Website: ulta-beauty
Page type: delivery-shipping
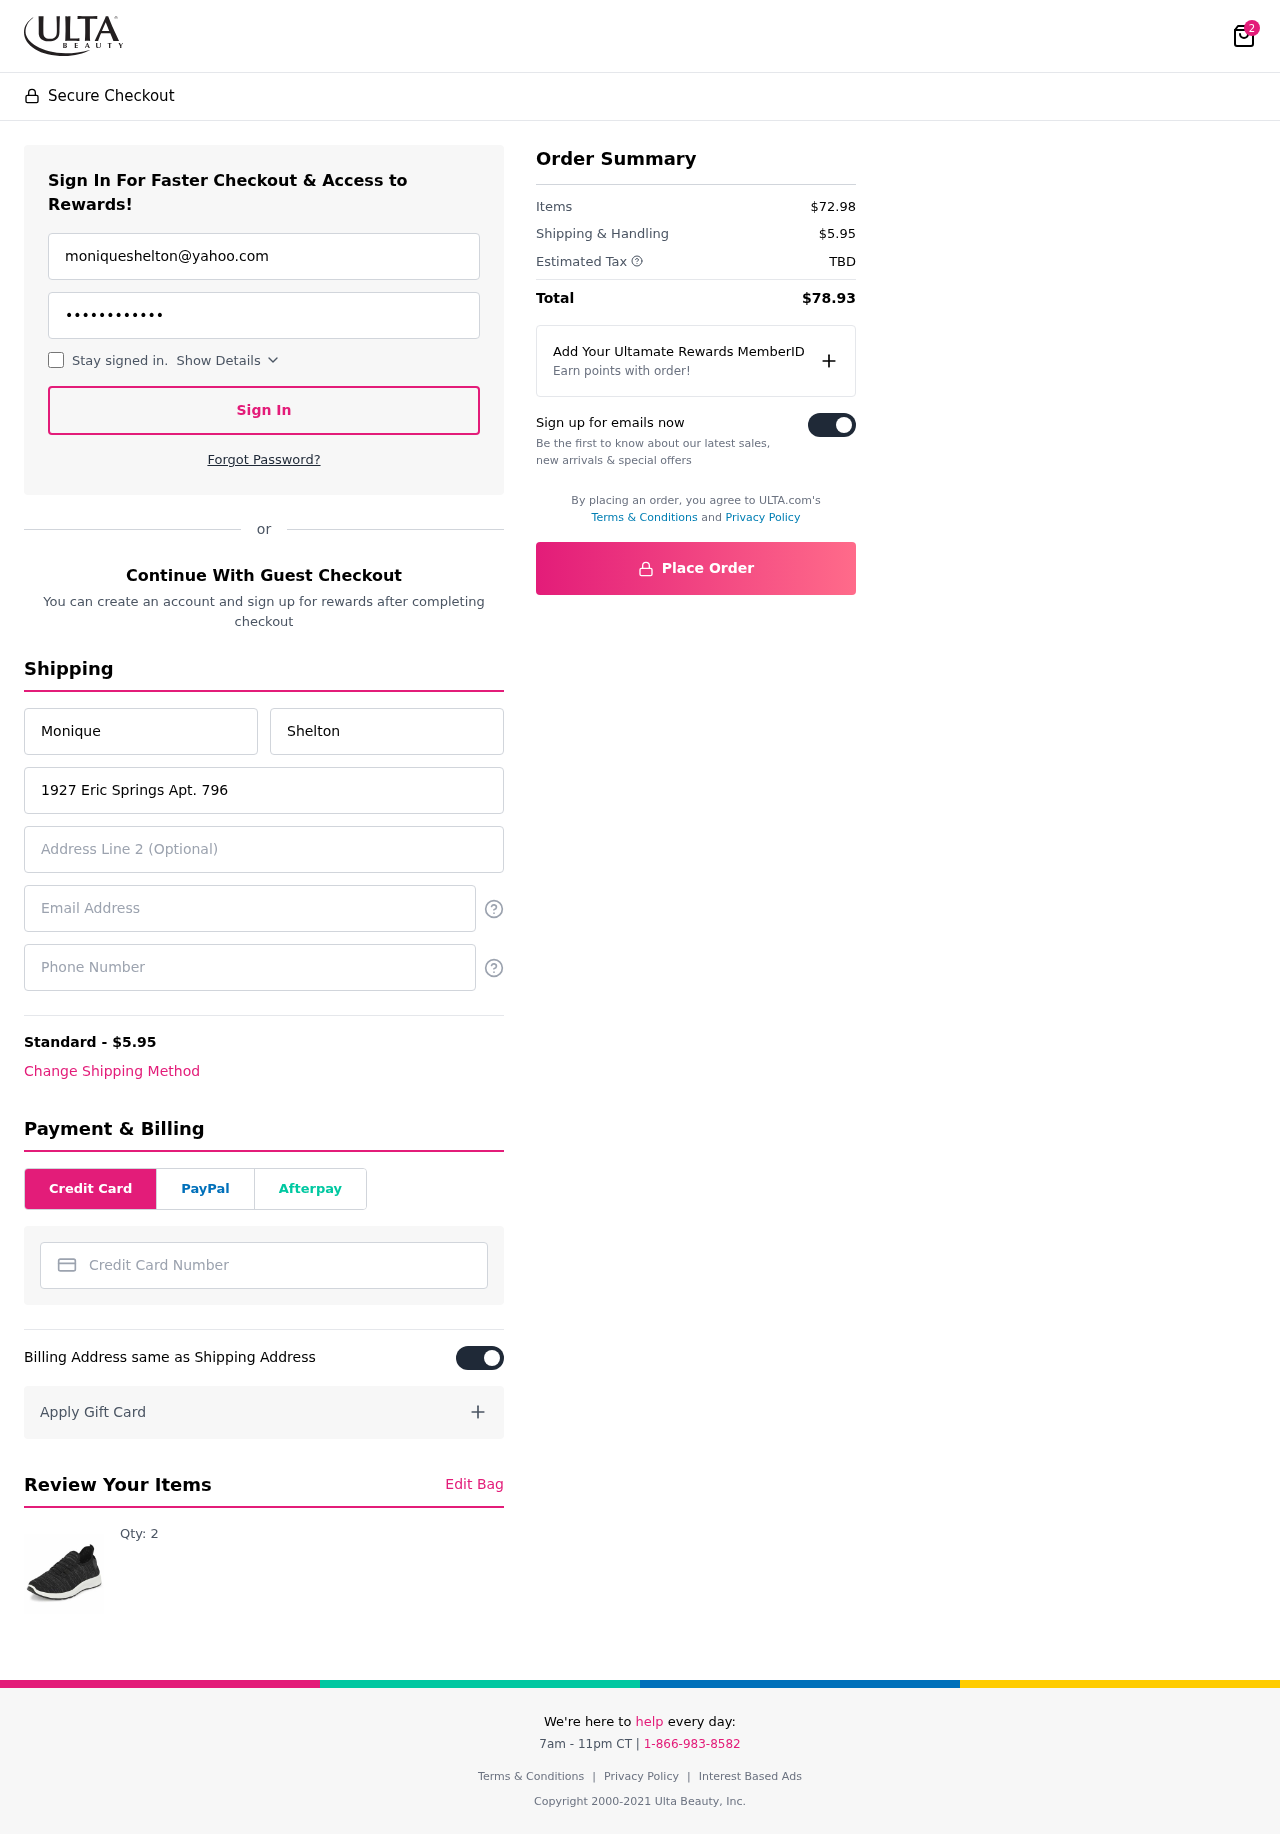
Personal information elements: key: PII_CARD_NUMBER
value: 3436 1454 4029 196
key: PII_EMAIL
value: moniqueshelton@yahoo.com
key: PII_EMAIL2
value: moniqueshelton@yahoo.com
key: PII_FIRSTNAME
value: Monique
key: PII_LASTNAME
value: Shelton
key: PII_PHONE
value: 5822546772
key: PII_STREET
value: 1927 Eric Springs Apt. 796
Product elements: key: PRODUCT1_QUANTITY
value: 2
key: PRODUCT1
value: Qty: 2
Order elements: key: ORDER_NUM_ITEMS
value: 2
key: ORDER_SHIPPING_COST
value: $5.95
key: ORDER_SUBTOTAL
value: $72.98
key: ORDER_TAX
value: TBD
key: ORDER_TOTAL
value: $78.93